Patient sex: F
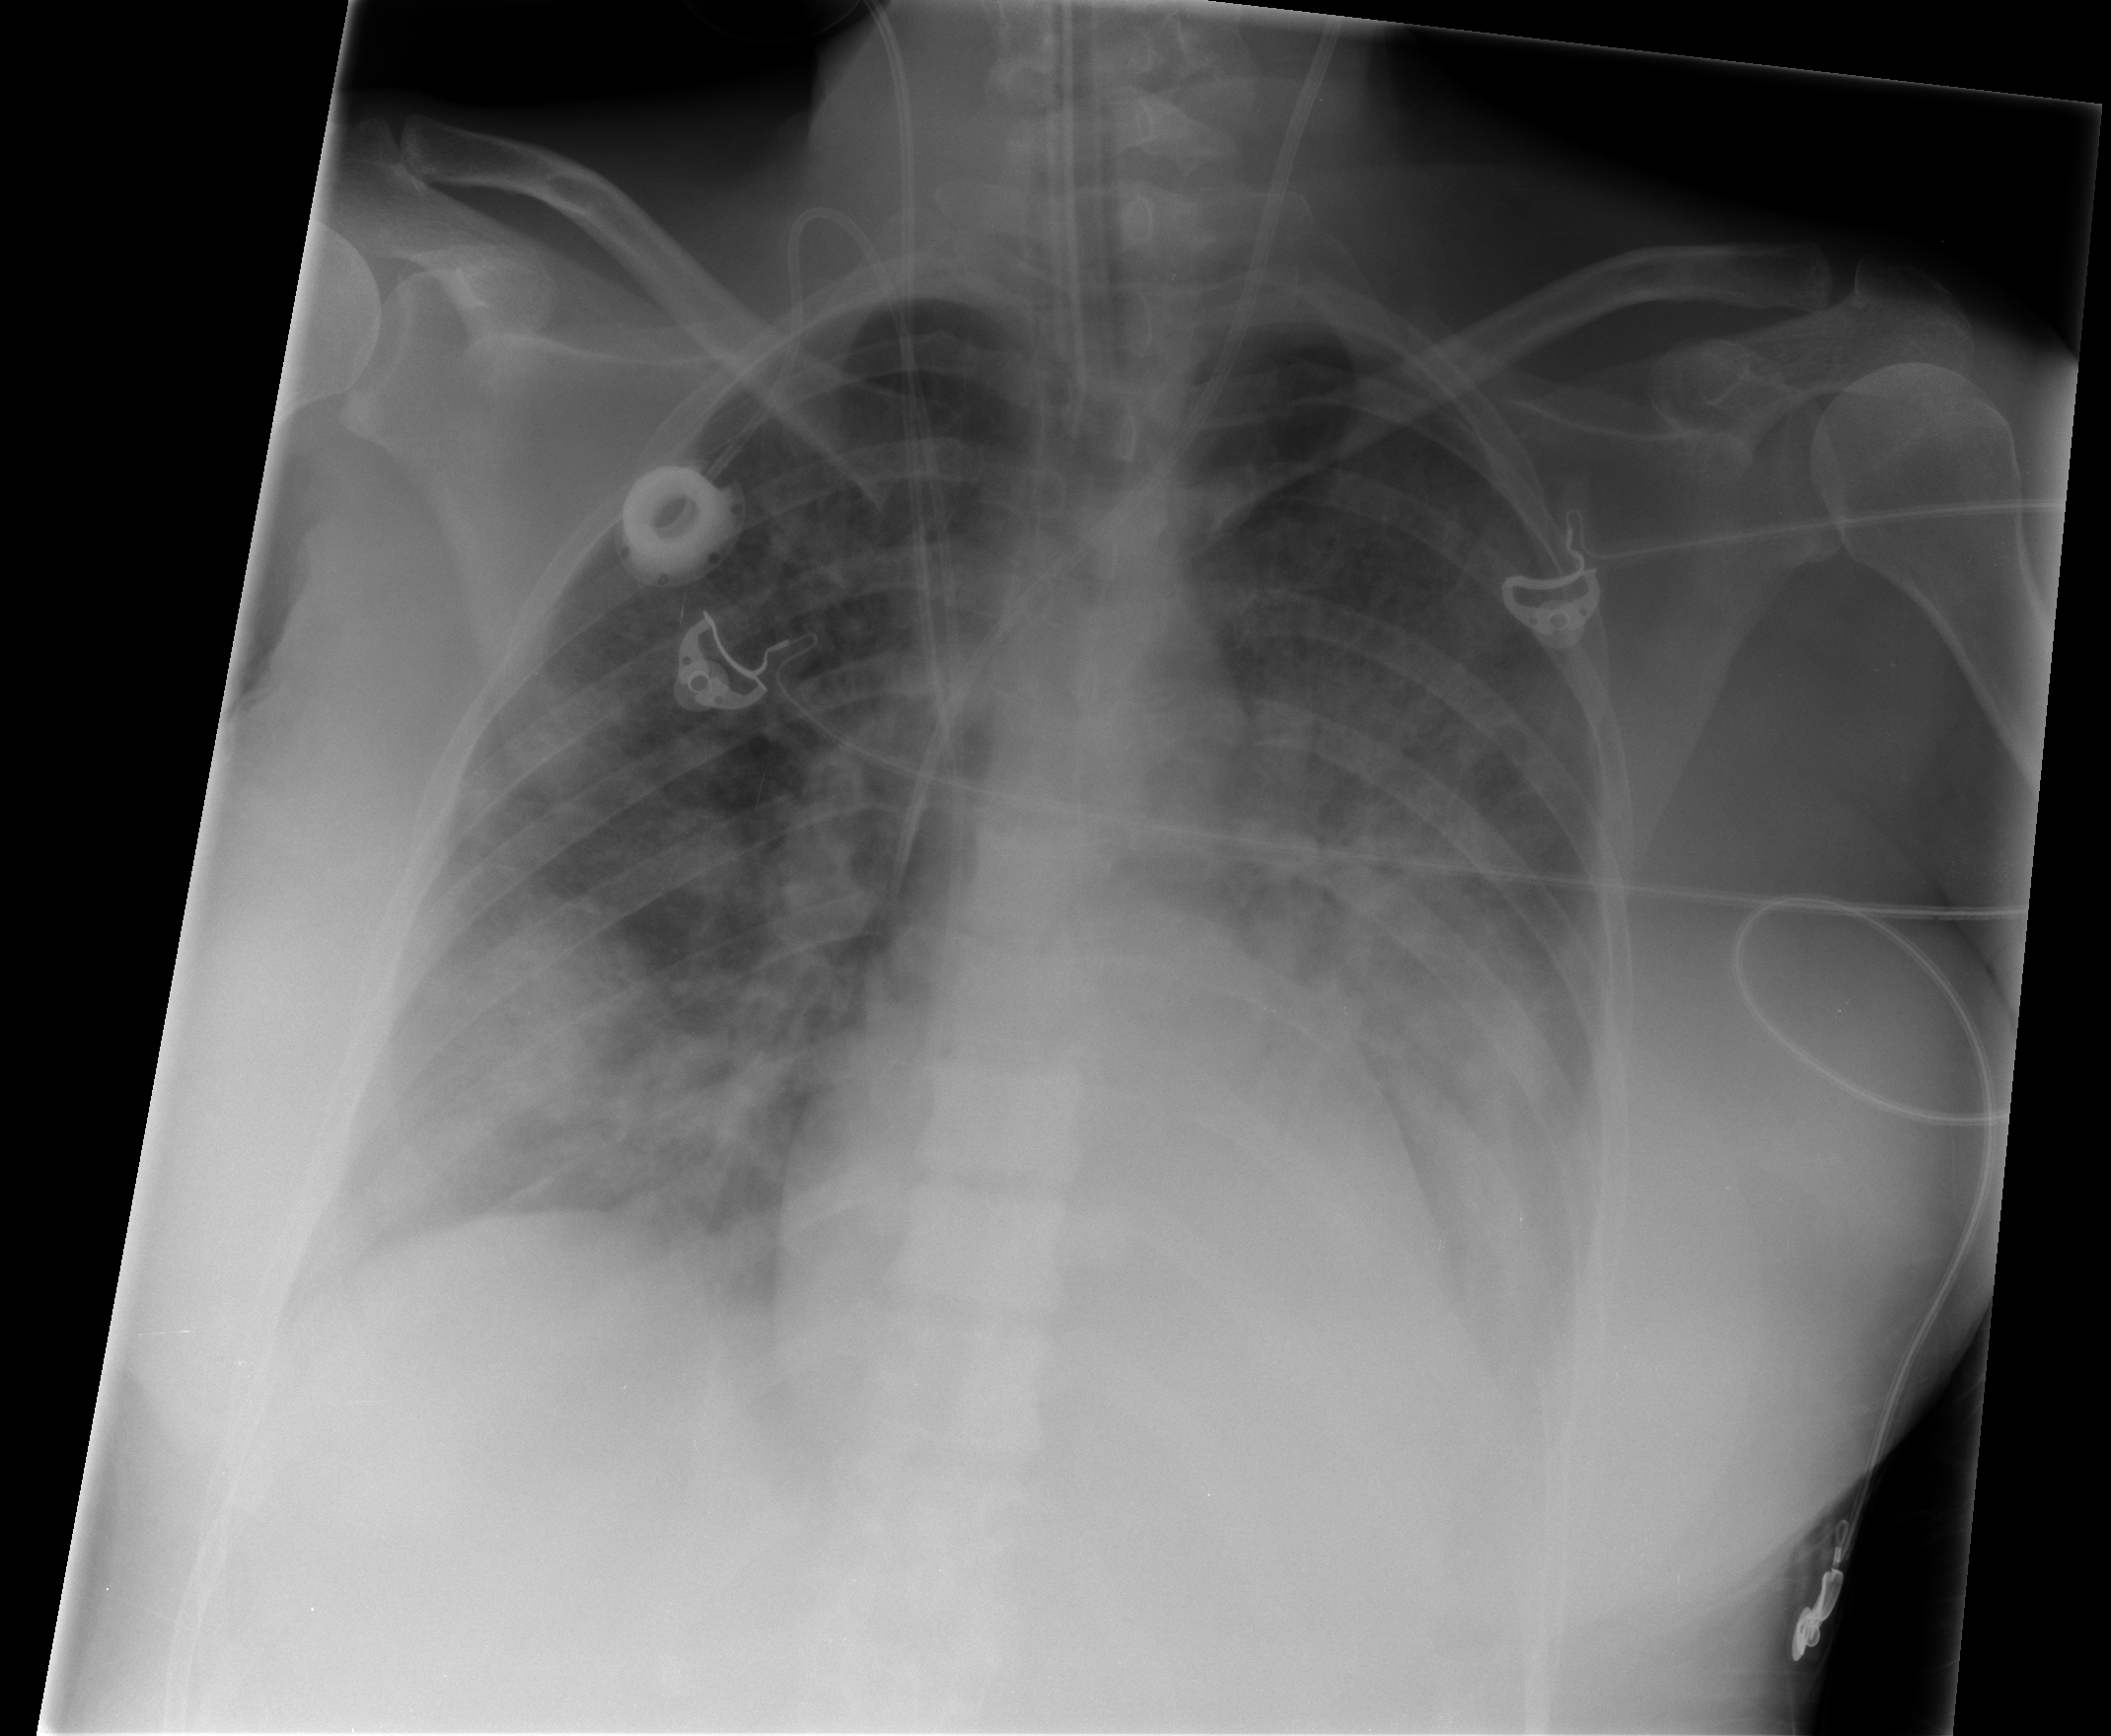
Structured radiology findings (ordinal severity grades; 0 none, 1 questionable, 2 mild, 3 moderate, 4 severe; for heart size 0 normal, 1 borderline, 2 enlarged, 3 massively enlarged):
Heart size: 2
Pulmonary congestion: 2
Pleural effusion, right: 2
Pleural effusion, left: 3
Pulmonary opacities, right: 3
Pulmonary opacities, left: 3
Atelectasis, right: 2
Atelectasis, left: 2